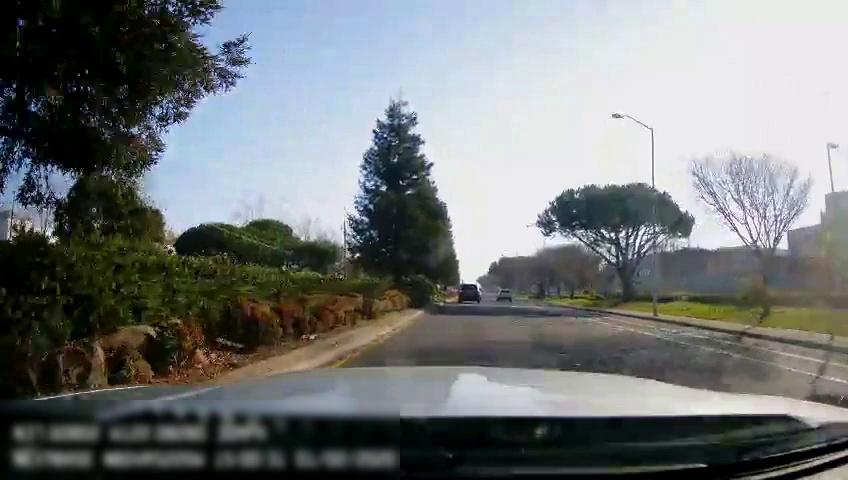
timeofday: Day
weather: Sunny
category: Drivable Space
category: Vehicles | SUV
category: Vehicles | SUV
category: Lanes | Current Lane
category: Lanes | Alternate Lane
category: Lanes | Alternate Lane
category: Lanes | Alternate Lane